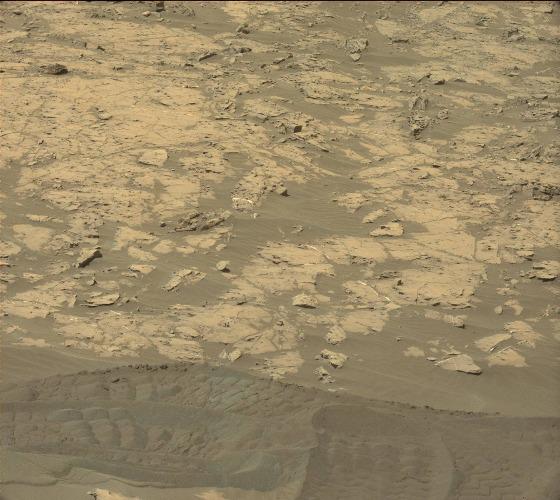
Terrain classes present: Bedrock, Gravel / Sand / Soil, Rock, Shadow, Track